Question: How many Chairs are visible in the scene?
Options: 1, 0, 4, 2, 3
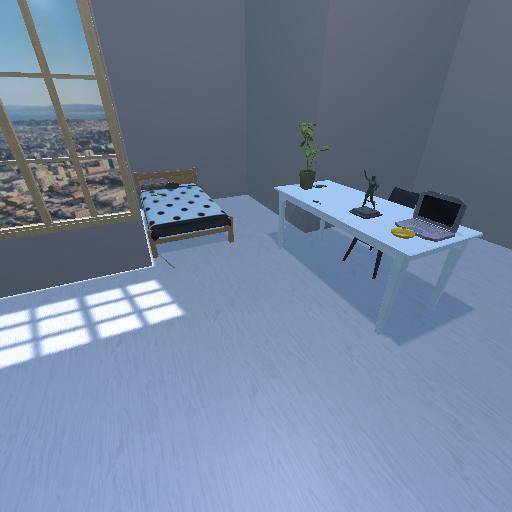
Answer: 1